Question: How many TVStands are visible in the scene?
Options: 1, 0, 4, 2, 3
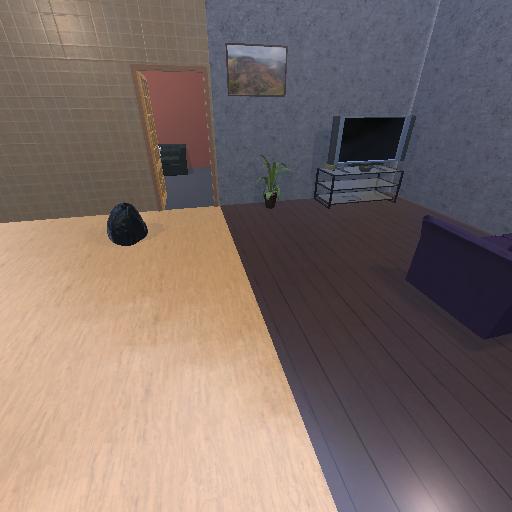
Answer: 1